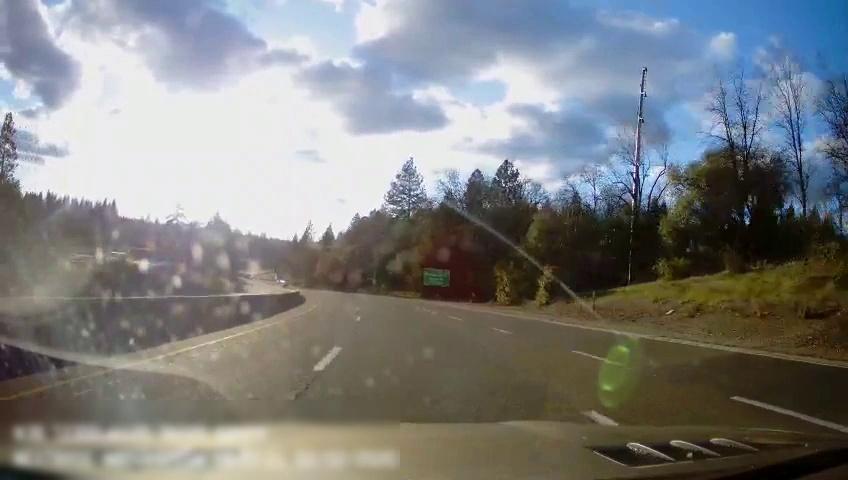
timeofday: Day
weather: Sunny
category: Drivable Space
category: Drivable Space
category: Lanes | Alternate Lane
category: Lanes | Current Lane
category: Lanes | Current Lane
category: Lanes | Alternate Lane
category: Lanes | Alternate Lane
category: Traffic | Signs